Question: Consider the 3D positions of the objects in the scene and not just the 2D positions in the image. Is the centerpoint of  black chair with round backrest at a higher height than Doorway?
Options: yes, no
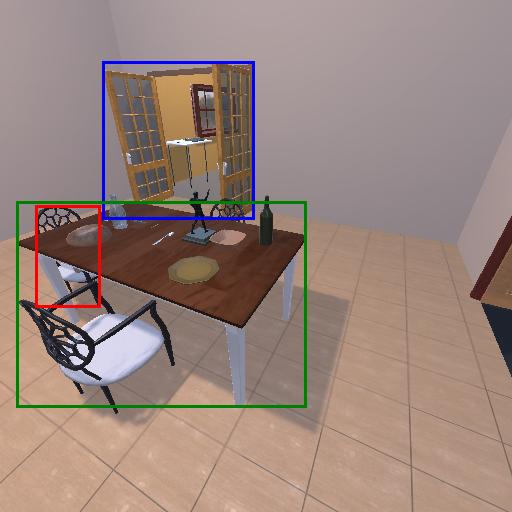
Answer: yes